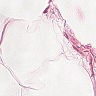
Metastatic tissue present: no